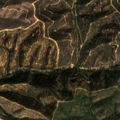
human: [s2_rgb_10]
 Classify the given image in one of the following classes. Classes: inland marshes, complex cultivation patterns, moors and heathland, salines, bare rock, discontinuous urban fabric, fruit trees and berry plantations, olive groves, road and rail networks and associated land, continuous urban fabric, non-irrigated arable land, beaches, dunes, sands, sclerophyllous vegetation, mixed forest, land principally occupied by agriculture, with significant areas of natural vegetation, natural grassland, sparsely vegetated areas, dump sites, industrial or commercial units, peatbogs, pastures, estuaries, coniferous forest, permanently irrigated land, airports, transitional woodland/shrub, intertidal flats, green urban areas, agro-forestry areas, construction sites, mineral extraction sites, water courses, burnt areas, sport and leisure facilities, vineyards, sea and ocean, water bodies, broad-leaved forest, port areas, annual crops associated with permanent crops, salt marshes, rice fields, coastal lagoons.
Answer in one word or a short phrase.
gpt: broad-leaved forest, transitional woodland/shrub